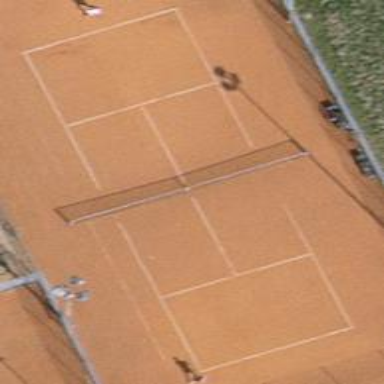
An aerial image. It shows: Sandy tennis court on pitch designated for leisure land.